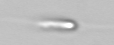
Label: flagellate_morphotype3